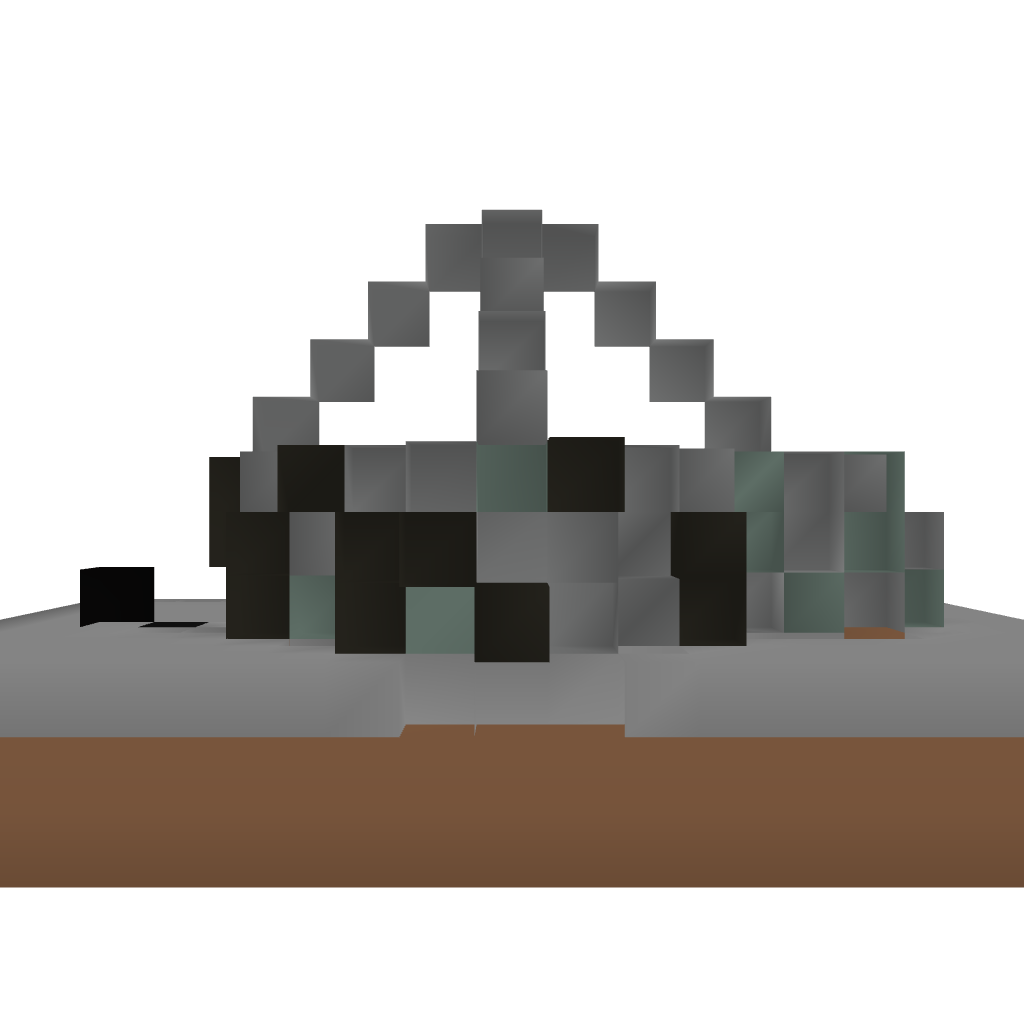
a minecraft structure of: Lost Temple [Small]